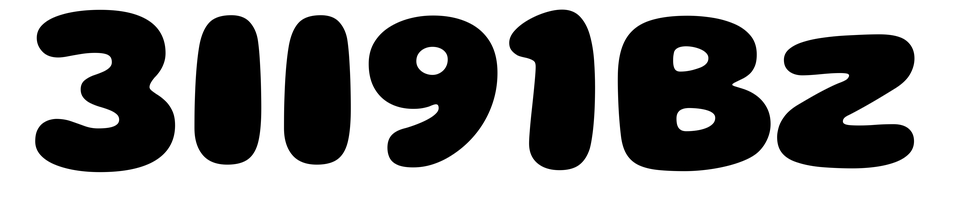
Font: Gluten_ExtraBold